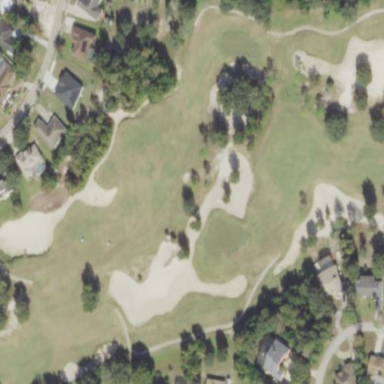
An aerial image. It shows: Sandy area is golf bunker.